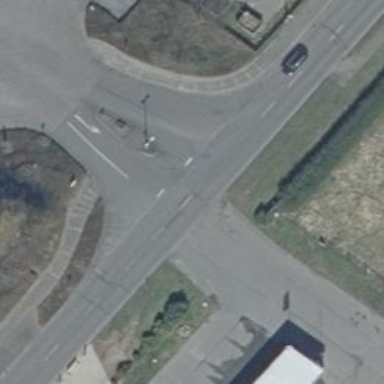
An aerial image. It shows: Asphalt service road.